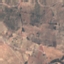
Label: PermanentCrop